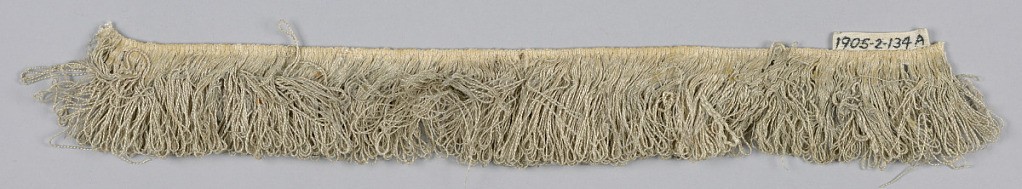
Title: Fringe
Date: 17th century
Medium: silk Technique: woven
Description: Pink fringe with a plain-woven heading and looped skirt threads.